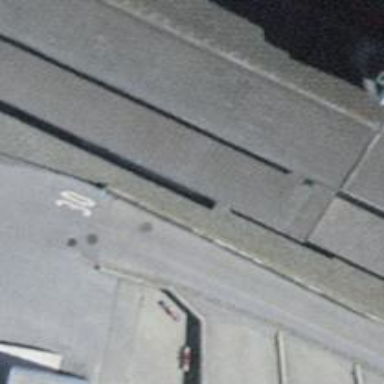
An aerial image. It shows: Alley classified as service road.